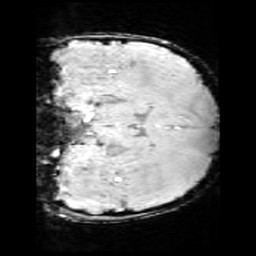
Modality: SWI
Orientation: coronal
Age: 11
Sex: male
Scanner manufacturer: siemens
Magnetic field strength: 3 T
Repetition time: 0.027 s
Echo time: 0.02 s